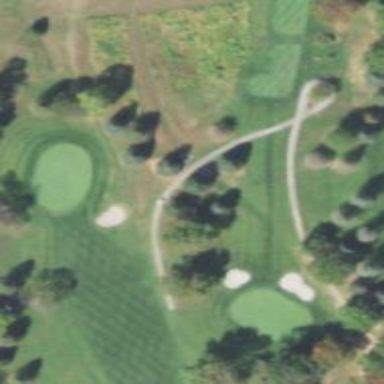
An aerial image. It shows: Path for both road and golf.